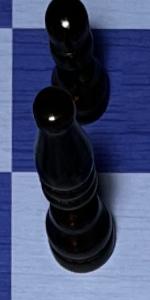
Label: Bishop_Black